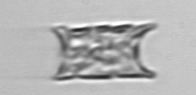
Label: Eucampia